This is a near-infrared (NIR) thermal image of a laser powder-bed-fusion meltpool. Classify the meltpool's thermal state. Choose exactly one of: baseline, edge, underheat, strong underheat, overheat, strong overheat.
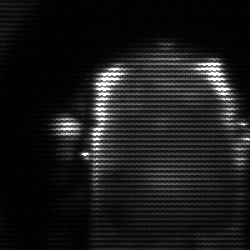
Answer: baseline